Interaction volume radius: 5 \u00c5
Interaction volume height: 15 \u00c5
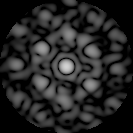
Disorder parameter: 0.5348